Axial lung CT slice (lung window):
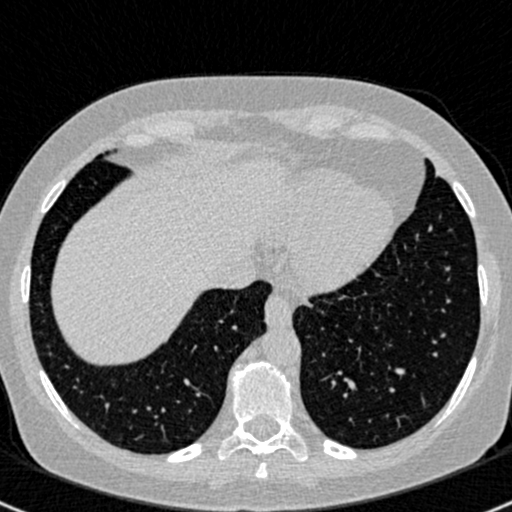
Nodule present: no